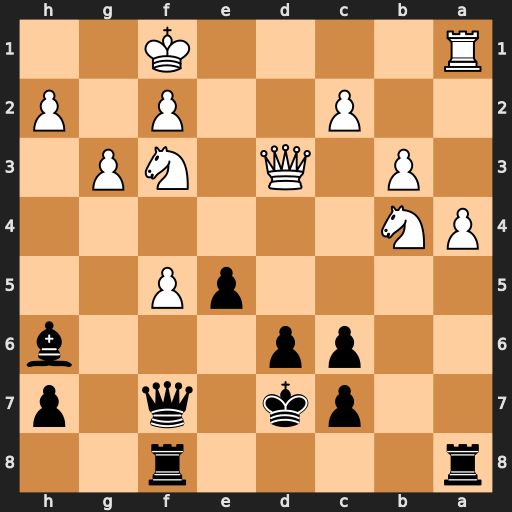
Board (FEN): r4r2/2pk1q1p/2pp3b/4pP2/PN6/1P1Q1NP1/2P2P1P/R4K2
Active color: b
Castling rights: -
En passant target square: -
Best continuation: Qxf5 Qxf5+ Rxf5